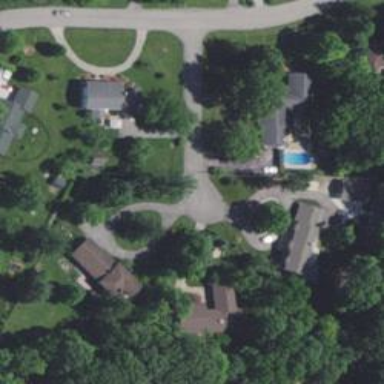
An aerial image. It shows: Residential road.